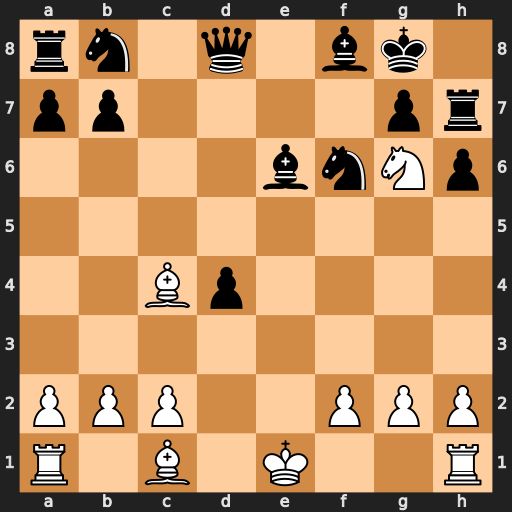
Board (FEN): rn1q1bk1/pp4pr/4bnNp/8/2Bp4/8/PPP2PPP/R1B1K2R
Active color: w
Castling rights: KQ
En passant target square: -
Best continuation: Bxe6#